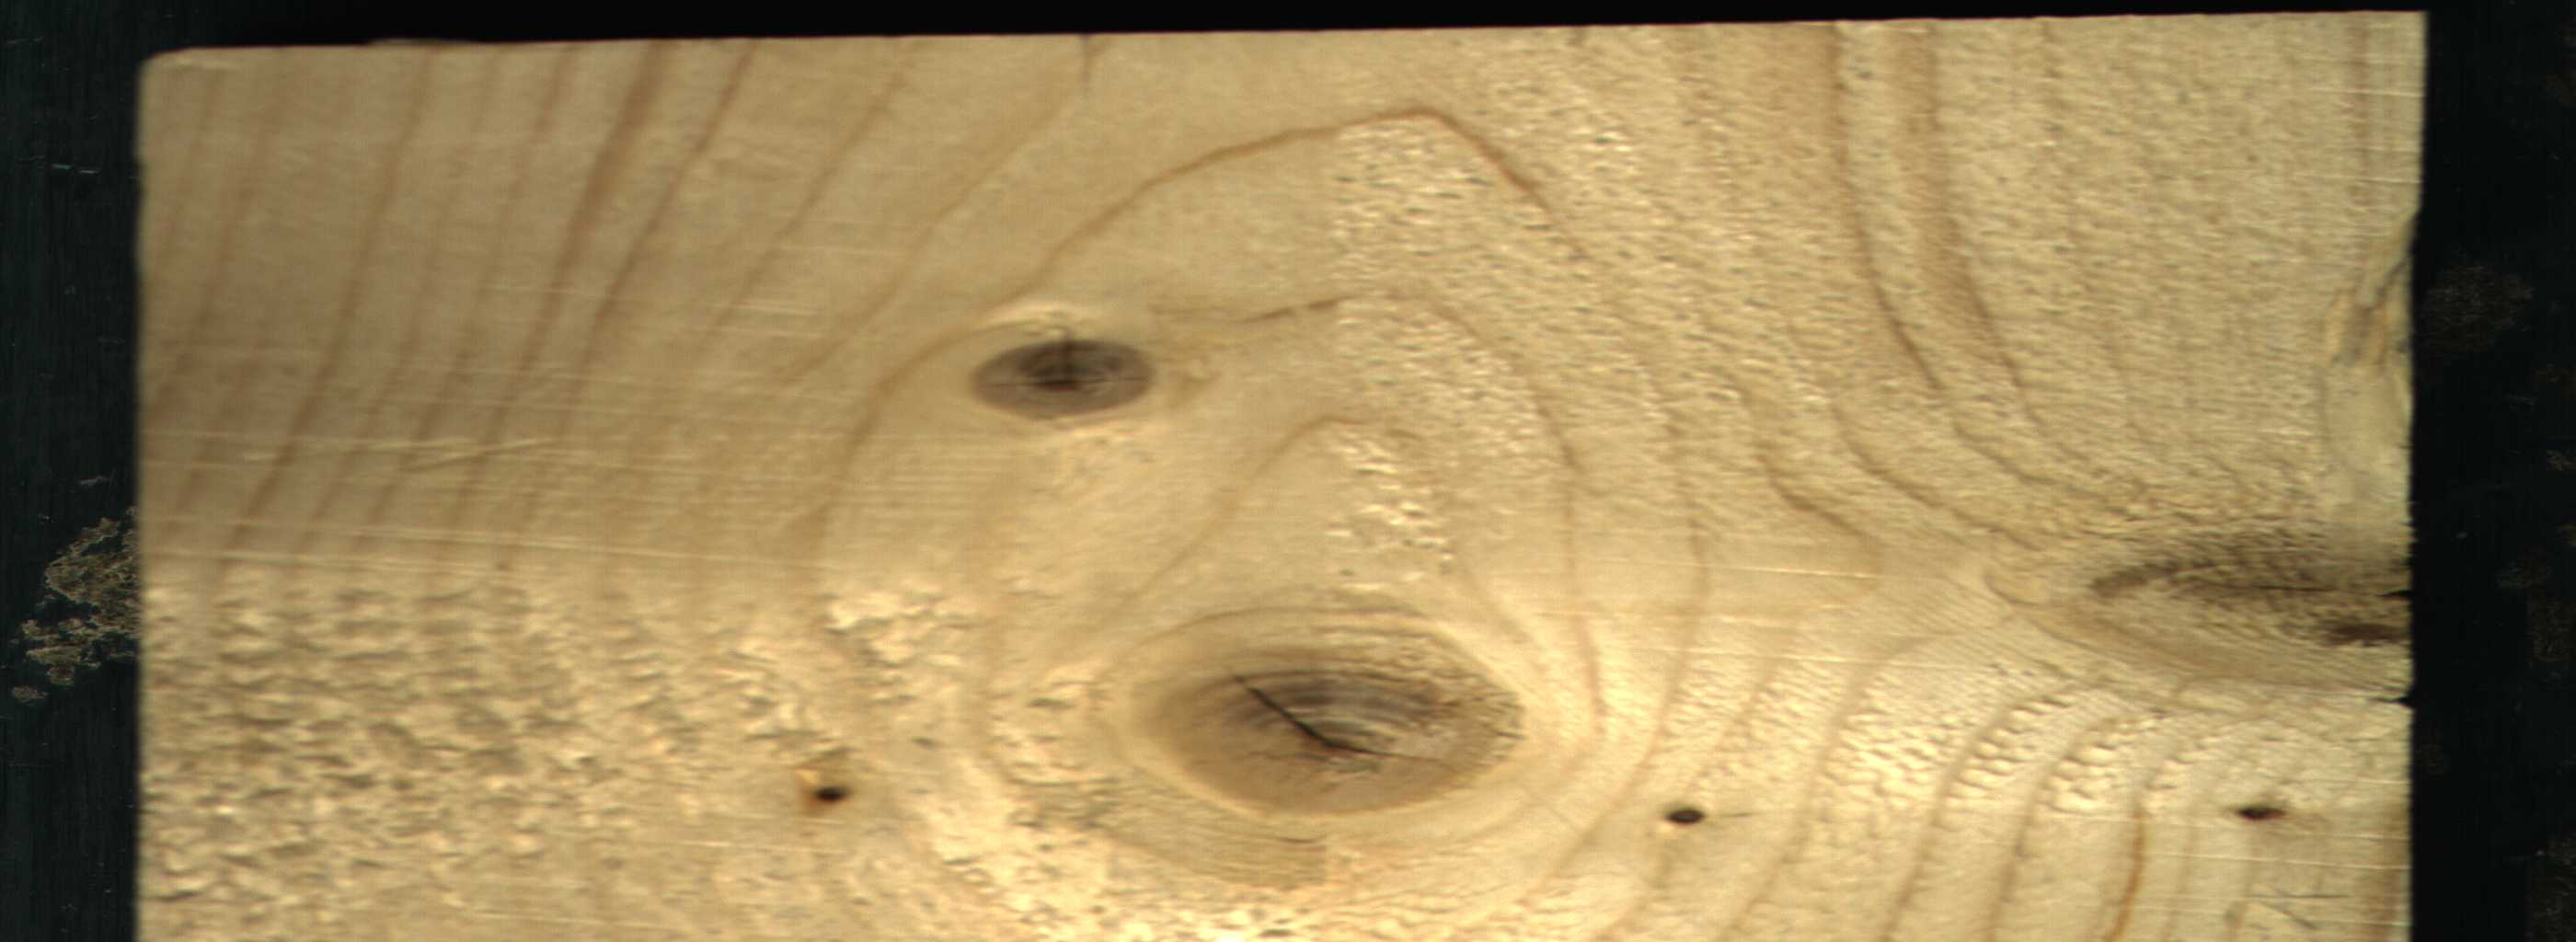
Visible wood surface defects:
knot_with_crack
Dead_Knot
Dead_Knot
Live_Knot
Live_Knot
Live_Knot